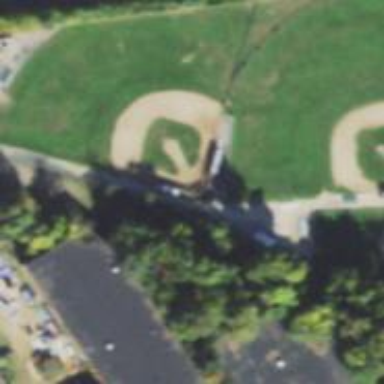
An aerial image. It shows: Baseball pitch for leisure land.